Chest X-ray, PA view. Patient: 63 years old, sex M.
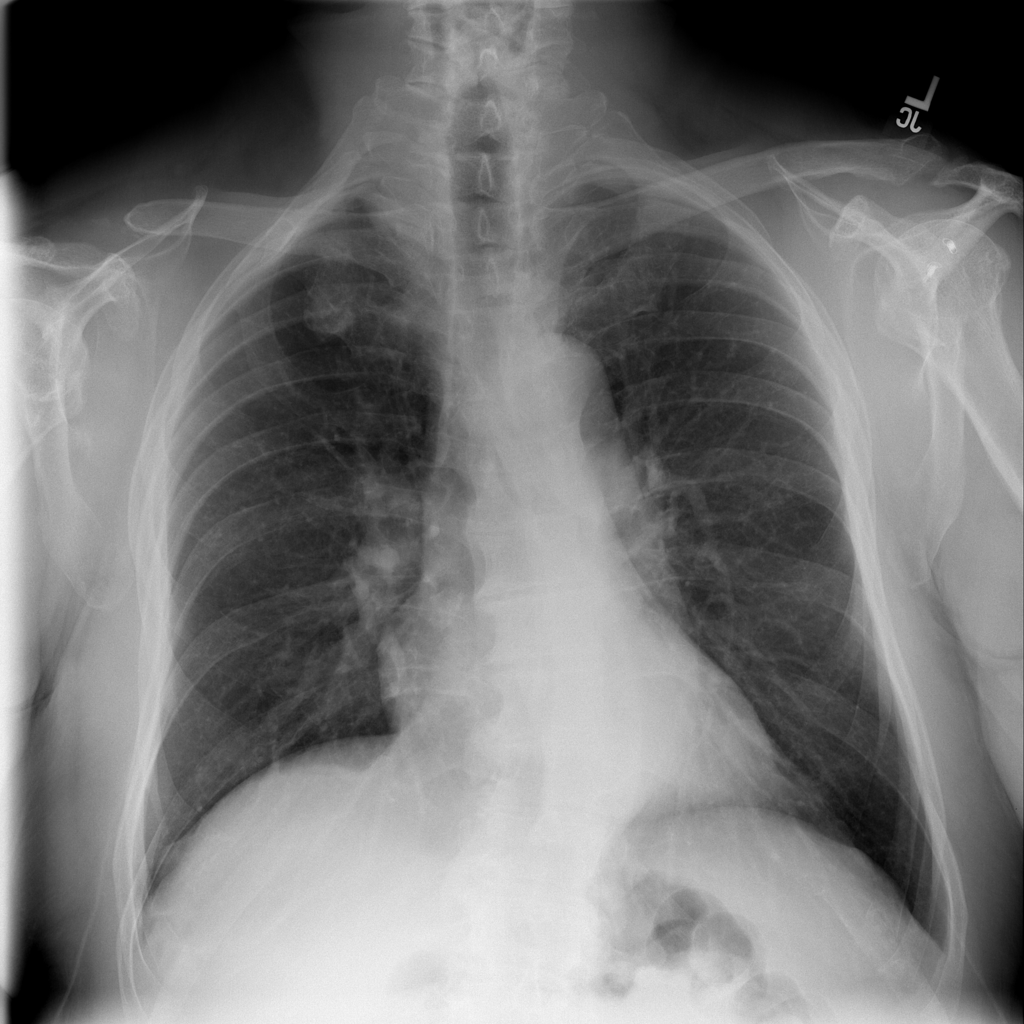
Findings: No Finding